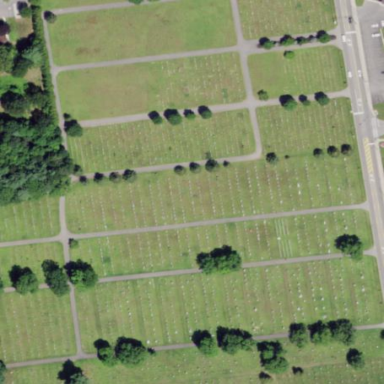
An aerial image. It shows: Graveyard used as cemetery.